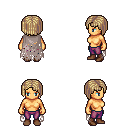
a pixel art fantasy rpg character, female body template, human, tanned skin, gray tattered cape, magenta pants, white blonde pageboy hairstyle, brown shoes, four views (front, back, left, right), 2x2 character sprite sheet, small pixel art, hard edges, no anti-aliasing